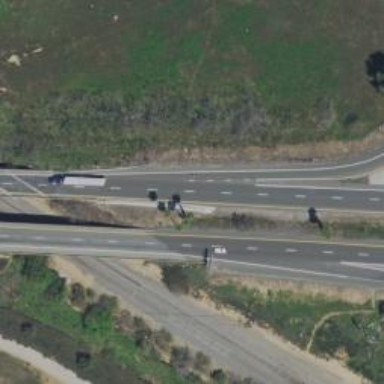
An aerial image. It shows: Motorway junction.